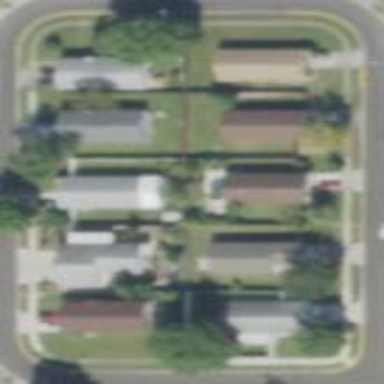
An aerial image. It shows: Residential road with sidewalks on both sides.